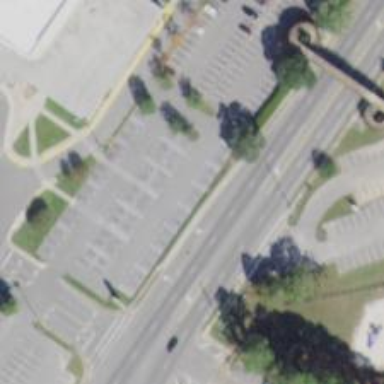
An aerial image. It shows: Parking space.